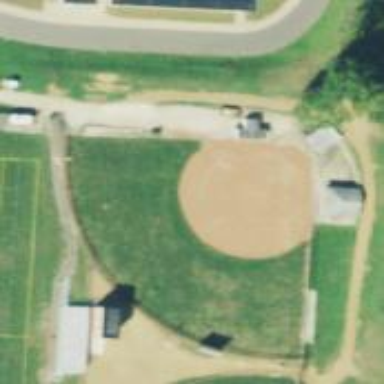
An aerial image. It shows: Softball pitch for leisure and sport activities.